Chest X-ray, AP view. Patient: 27 years old, sex M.
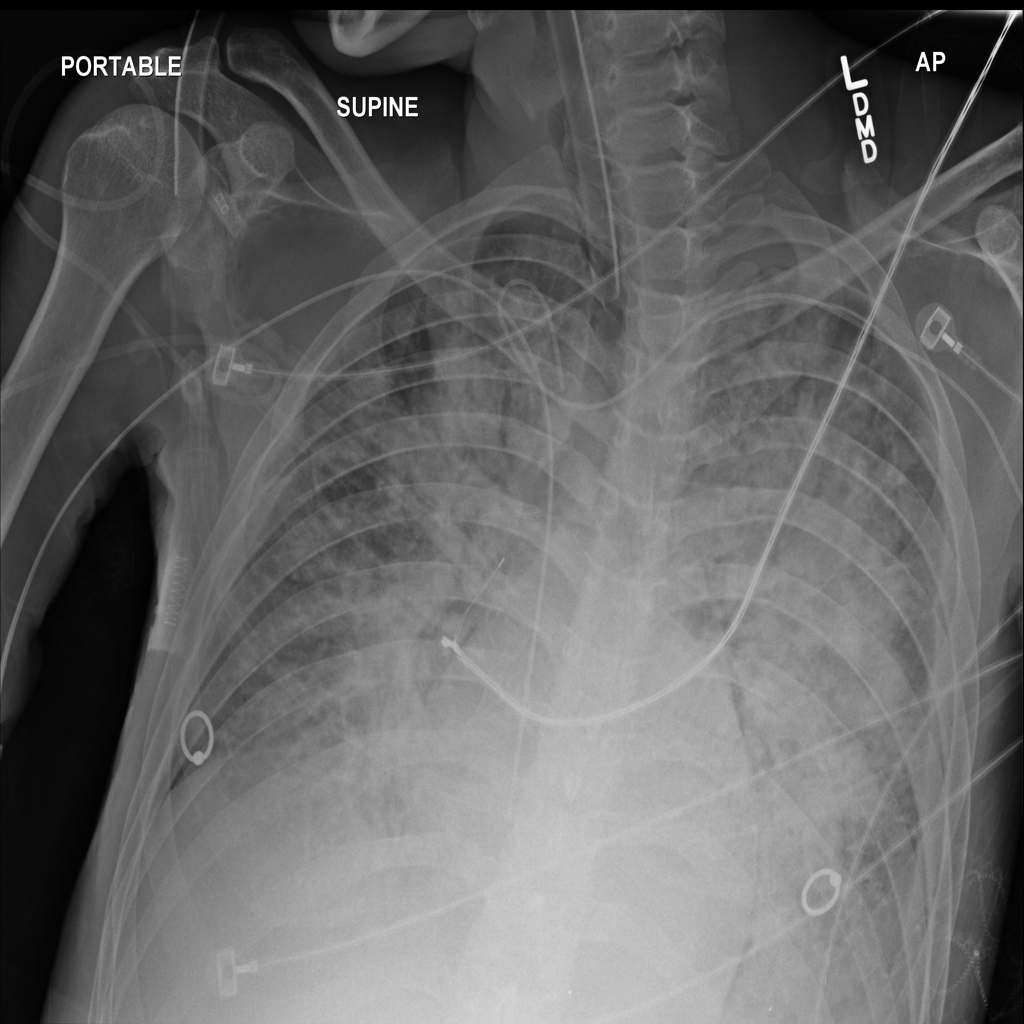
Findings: Edema, Infiltration, Pneumonia